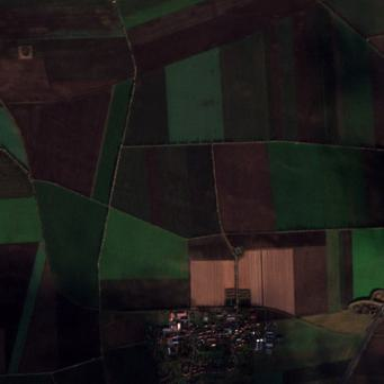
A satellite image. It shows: View of farmland.